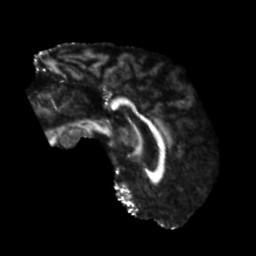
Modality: FA
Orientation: sagittal
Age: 55
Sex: male
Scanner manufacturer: siemens
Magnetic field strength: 3 T
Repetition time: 5.25 s
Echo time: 0.08 s